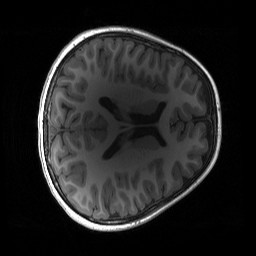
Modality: T1w
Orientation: axial
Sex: female
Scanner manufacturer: siemens
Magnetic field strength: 3 T
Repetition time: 1.9 s
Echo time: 0.00243 s